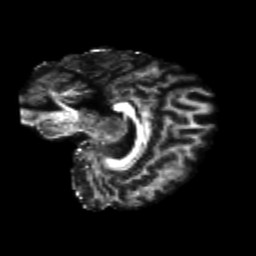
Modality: FA
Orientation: sagittal
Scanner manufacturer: siemens
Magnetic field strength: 3 T
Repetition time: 4.16 s
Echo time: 0.0806 s